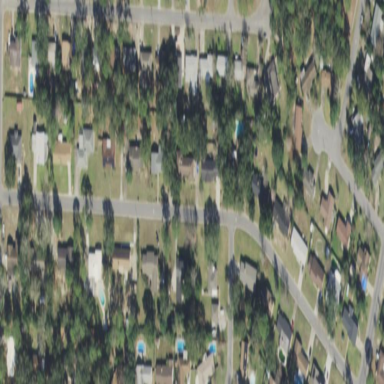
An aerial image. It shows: Residential area composed of single-family homes.